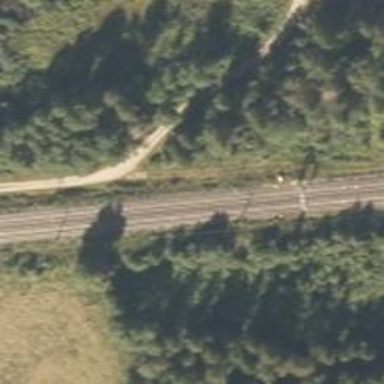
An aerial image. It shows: Railway signal with catenary mast.